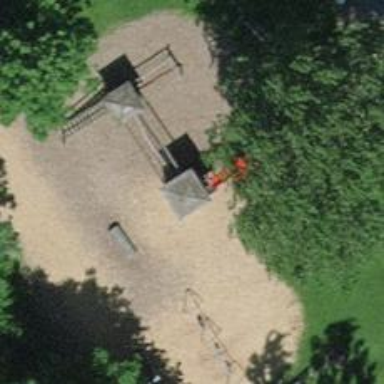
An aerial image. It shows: Playground featuring slide.